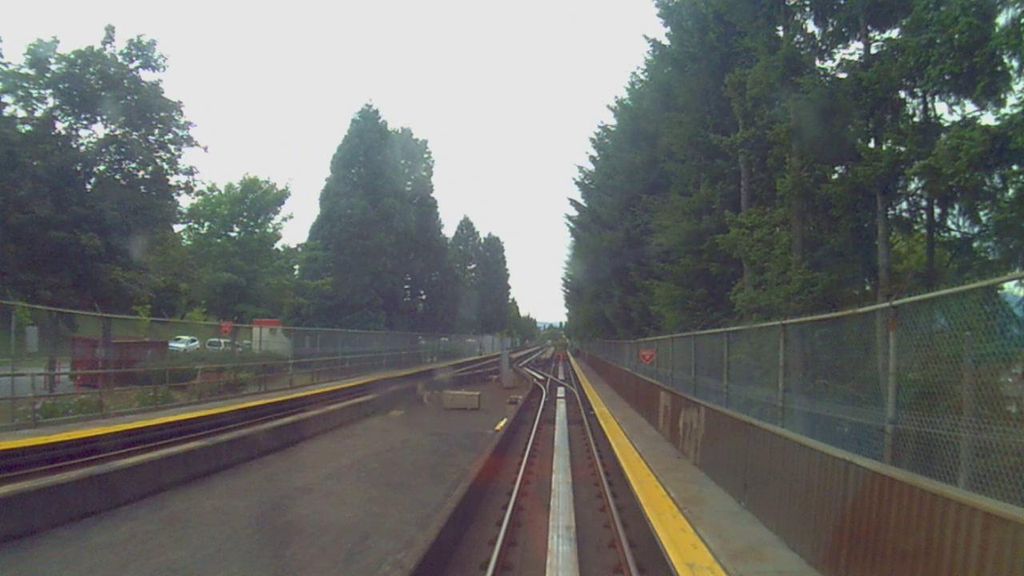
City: vancouver